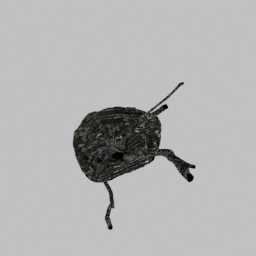
Label: nature